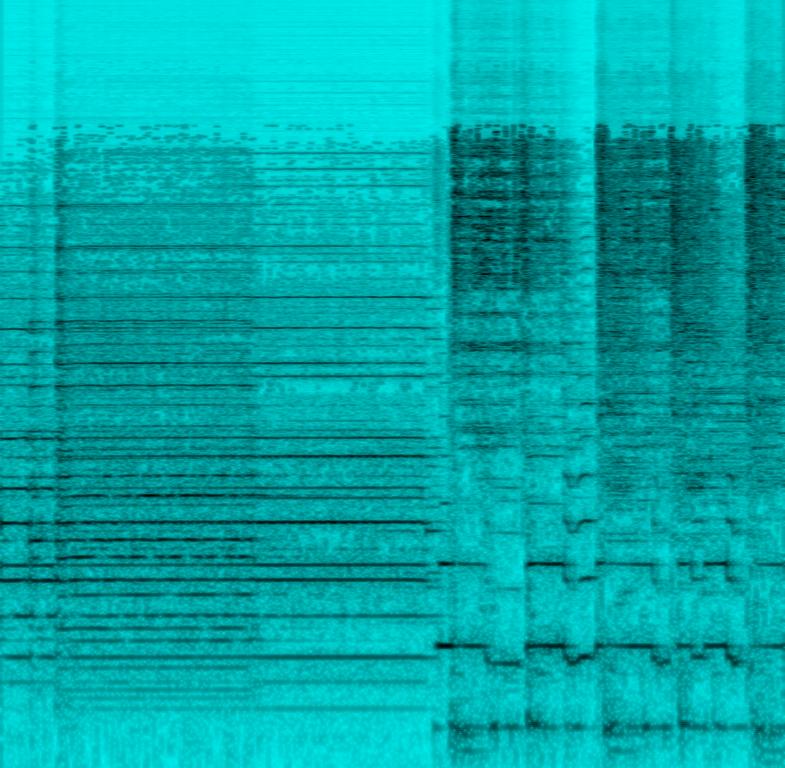
This piece is an instrumental. The tempo is fast with hard hitting percussion, cymbals clanging, clapping, rhythmic chanting, and shakers. It is vigorous, spirited, vibrant, energetic,intense and engaging.